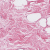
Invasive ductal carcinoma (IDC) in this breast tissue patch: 0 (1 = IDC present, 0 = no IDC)